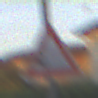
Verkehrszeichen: SplittSchotter
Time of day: SunriseSunset
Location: Outdoor (Urban)
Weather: Clear
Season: NotSpecified
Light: Natural